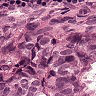
Metastatic tissue present: yes